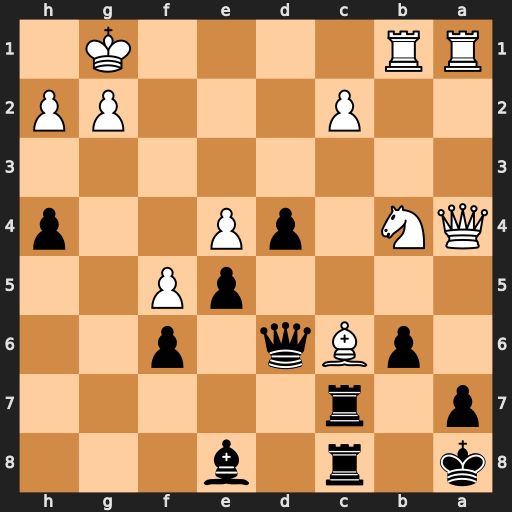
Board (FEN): k1r1b3/p1r5/1pBq1p2/4pP2/QN1pP2p/8/2P3PP/RR4K1
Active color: b
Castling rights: -
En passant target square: -
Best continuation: Bxc6 Nxc6 Qxc6 Qxc6+ Rxc6